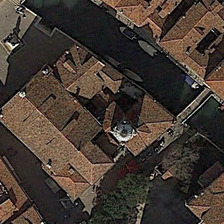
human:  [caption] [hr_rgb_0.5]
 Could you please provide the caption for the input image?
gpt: many green trees were planted around the church .

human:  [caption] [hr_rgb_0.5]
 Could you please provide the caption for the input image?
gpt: many green trees were planted around the church .

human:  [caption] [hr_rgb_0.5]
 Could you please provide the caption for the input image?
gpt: a house with a lot of brown roofs .

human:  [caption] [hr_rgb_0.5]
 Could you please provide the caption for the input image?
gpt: a house with a lot of brown roofs .

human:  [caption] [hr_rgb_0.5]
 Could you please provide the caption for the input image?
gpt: a house with a lot of brown roofs .